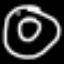
Label: donut